【题型】证明题　【知识点】解析几何　【难度】easy
已知在平面直角坐标系$xOy$中，一动圆经过点$F(1,0)$且与直线$x=-1$相切，设动圆圆心的轨迹为曲线$C$，$P$是曲线$C$上一点.

(1) 求曲线$C$的方程；

(2) 设$A(x_A,y_A)$是$y$轴左侧（不含$y$轴）上一点，在曲线$C$上存在不同的两点$M$、$N$满足$AM$、$AN$的中点均在曲线$C$上，证明：$y_A=y_D$；

(3) 过点$F$且斜率为$k$的直线$l$与曲线$C$交于$B$、$C$两点，若$l\parallel OP$且直线$OP$与直线$x=1$交于$Q$点，求证：$\dfrac{|FB|\cdot|FC|}{|OP|\cdot|OQ|}$为定值.
【解答】
\vspace{8pt}
\textbf{【详解】}
(1) 解：由题意，动圆经过点$F(1,0)$且与直线$x=-1$相切，

即圆心到$(1,0)$的距离等于到直线$x=-1$的距离，

由抛物线的定义，可得曲线$C$的方程为$y^2=4x$.

(2) 证明：设$M(x_1,y_1)$，$N(x_2,y_2)$，

因为$AM$，$AN$的中点均在曲线$C$上，可得
$\begin{cases}y_1^2=4x_1\\\left(\dfrac{y_1+y_A}{2}\right)^2=4\dfrac{x_1+x_A}{2}\end{cases}$，

整理得$y_1^2-2y_Ay_1+8x_A-y_A^2=0$；

同理可得$y_2^2-2y_Ay_2+8x_A-y_A^2=0$，

即$y_1$和$y_2$是方程$y^2-2y_Ay+8x_A-y_A^2=0$的两个实数根，可得$y_1+y_2=2y_A$，

因为$y_D=\dfrac{y_1+y_2}{2}$，所以$y_D=y_A$.

(3) 证明：设直线$l$的方程为$y=k(x-1)$，

由 $\begin{cases}y=k(x-1)\\y^2=4x\end{cases}$，整理得$k^2x^2-(2k^2+4)x+k^2=0$，

设$B(x_1,y_1)$，$C(x_2,y_2)$，则$x_1+x_2=\dfrac{2k^2+4}{k^2}$，$x_1x_2=1$，

$|FB|\cdot|FC|=(x_1+1)(x_2+1)=x_1x_2+(x_1+x_2)+1=1+\dfrac{2k^2+4}{k^2}+1=\dfrac{4(k^2+1)}{k^2}$，

因为$l\parallel OP$，设直线$OP$的方程为$y=kx$，

由 $\begin{cases}y=kx\\y^2=4x\end{cases}$，整理得$k^2x^2-4x=0$，解得$x_P=\dfrac{4}{k^2}$，可得$P\left(\dfrac{4}{k^2},\dfrac{4}{k}\right)$，

则$|OP|=\sqrt{\left(\dfrac{4}{k^2}\right)^2+\left(\dfrac{4}{k}\right)^2}=\dfrac{4\sqrt{k^2+1}}{k^2}$，

又由 $\begin{cases}x=1\\y=kx\end{cases}$，解得$Q(1,k)$，可得$|OQ|=\sqrt{1+k^2}$，

所以 $\dfrac{|FB|\cdot|FC|}{|OP|\cdot|OQ|}=\dfrac{\dfrac{4(k^2+1)}{k^2}}{\dfrac{4\sqrt{k^2+1}}{k^2}\cdot\sqrt{1+k^2}}=1$.

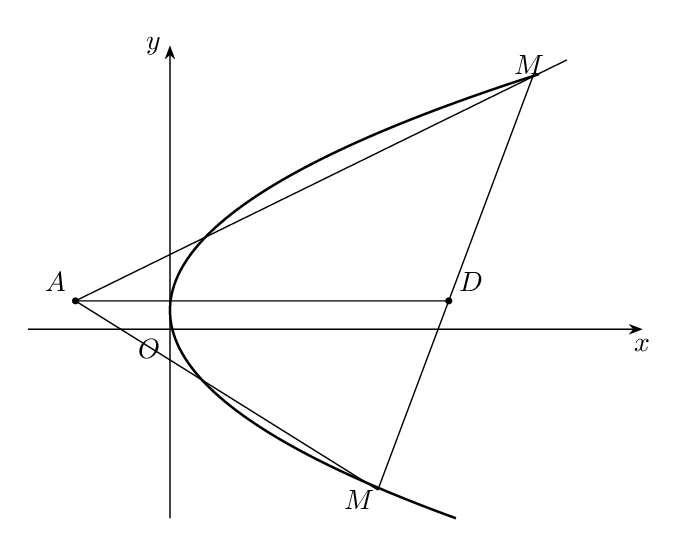
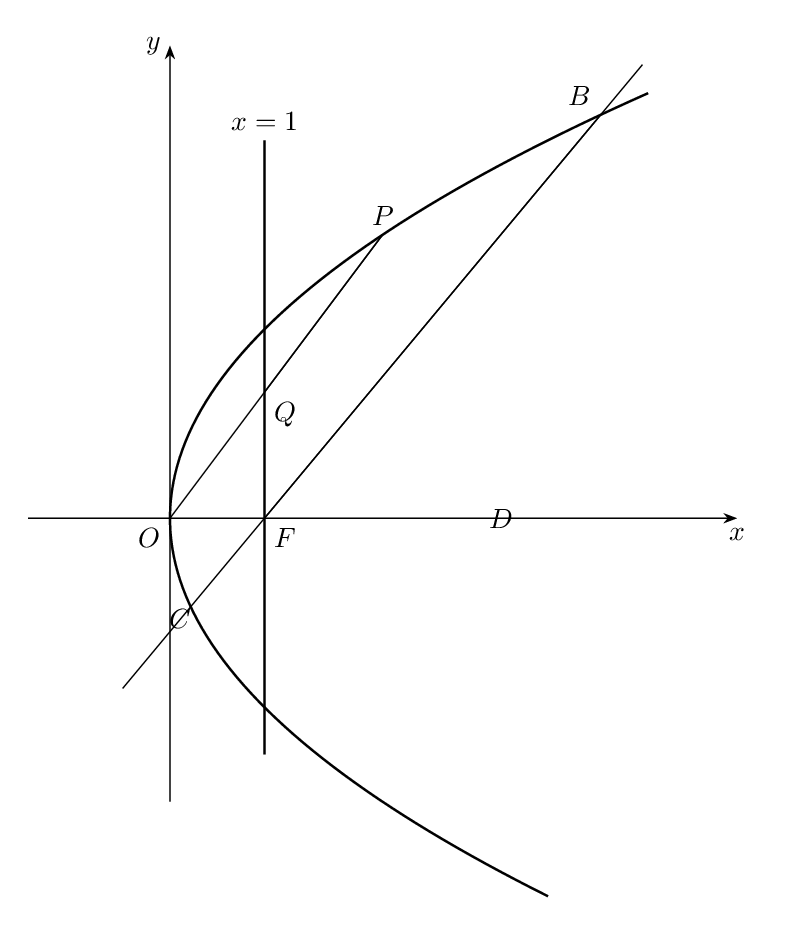